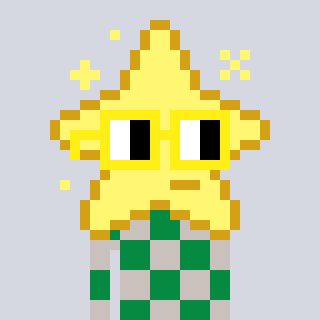
a pixel art character with square yellow glasses, a star-shaped head and a foggrey-colored body on a cool background